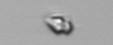
Label: Heterocapsa_rotundata